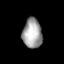
Tissue: skin
Cell type: Epithelial cells
Senescence score: 0.7159
Nuclear area (px): 567
Mean DAPI intensity: 160.374